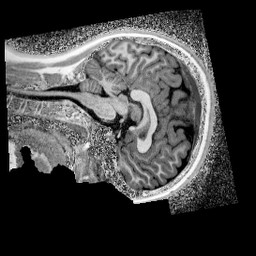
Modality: UNIT1_denoised
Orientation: sagittal
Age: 12
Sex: female
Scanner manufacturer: siemens
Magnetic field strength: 3 T
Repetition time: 4 s
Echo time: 0.00299 s